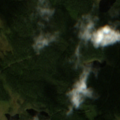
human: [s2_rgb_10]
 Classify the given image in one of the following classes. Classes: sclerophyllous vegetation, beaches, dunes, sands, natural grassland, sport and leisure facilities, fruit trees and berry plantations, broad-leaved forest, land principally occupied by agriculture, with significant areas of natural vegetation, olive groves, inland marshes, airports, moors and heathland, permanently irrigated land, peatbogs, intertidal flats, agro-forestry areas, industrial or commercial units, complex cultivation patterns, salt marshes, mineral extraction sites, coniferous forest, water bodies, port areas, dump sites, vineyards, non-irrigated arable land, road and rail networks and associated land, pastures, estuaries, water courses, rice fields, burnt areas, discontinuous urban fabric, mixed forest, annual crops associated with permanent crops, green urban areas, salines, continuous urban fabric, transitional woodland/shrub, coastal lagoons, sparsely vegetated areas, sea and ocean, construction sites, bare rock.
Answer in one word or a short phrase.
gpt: coniferous forest, mixed forest, peatbogs